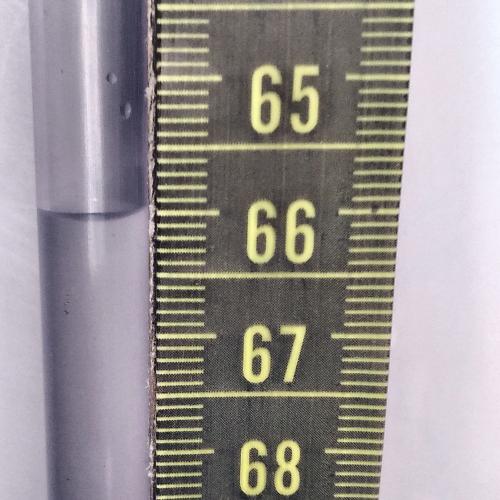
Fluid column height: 66.0 cm